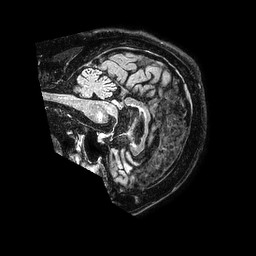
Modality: FLAIR
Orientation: sagittal
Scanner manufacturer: philips
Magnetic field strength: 1.5 T
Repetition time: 4.8 s
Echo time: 0.3 s